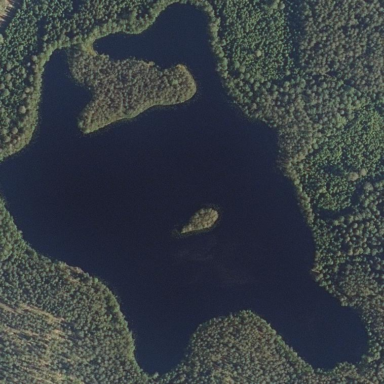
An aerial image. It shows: Lake with natural water.